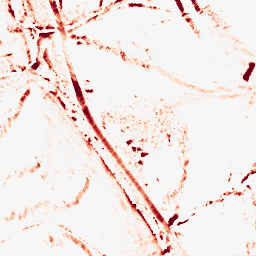
Category: morphological
Decomposition family: morphological_diamond
Decomposition parameters: operation: opening
radius: 5
Upsampling method: sinc_hamming
Upsampling parameters: scale: 4
kernel_size: 8
Upsampling scale: 4